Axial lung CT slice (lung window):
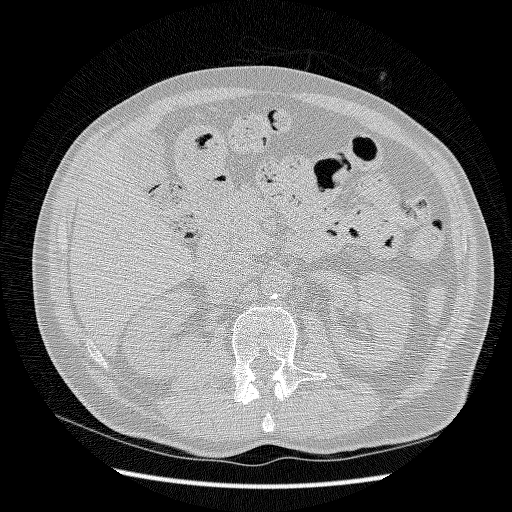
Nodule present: no